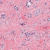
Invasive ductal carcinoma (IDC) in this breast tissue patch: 0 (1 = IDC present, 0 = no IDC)